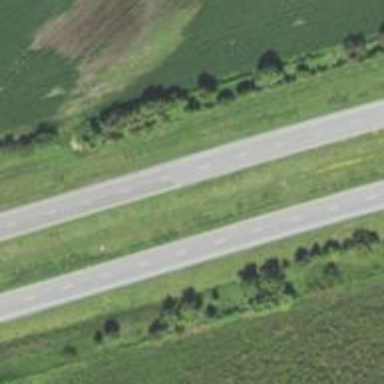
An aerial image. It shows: Trunk highway with expressway features.